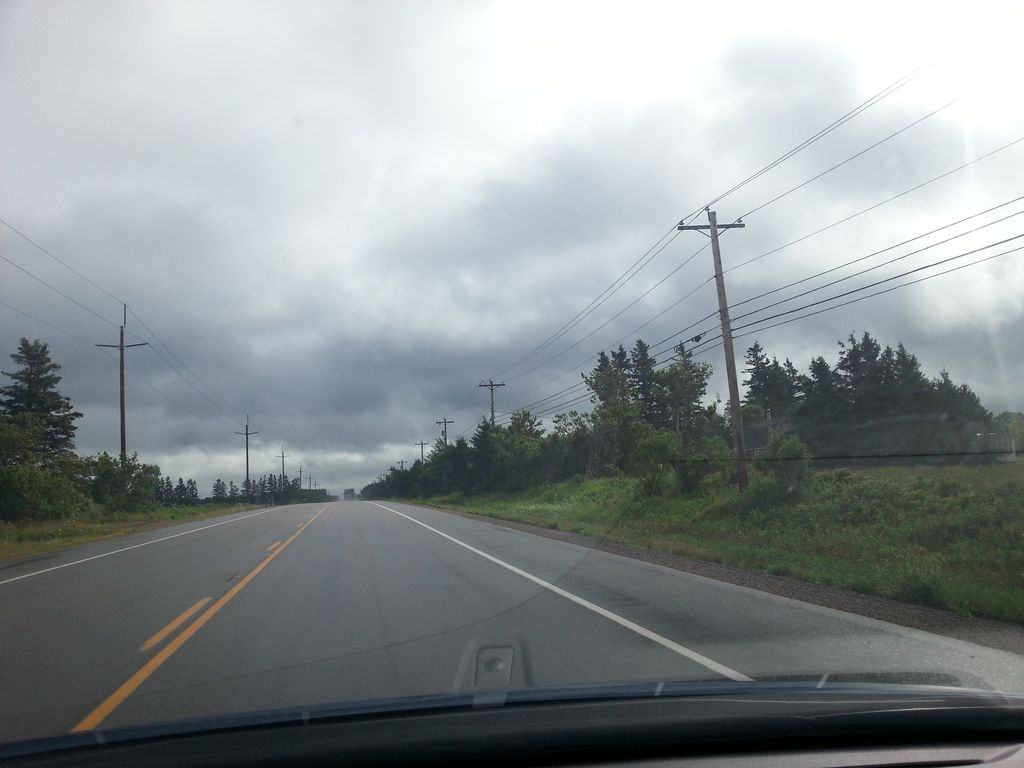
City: charlottetown